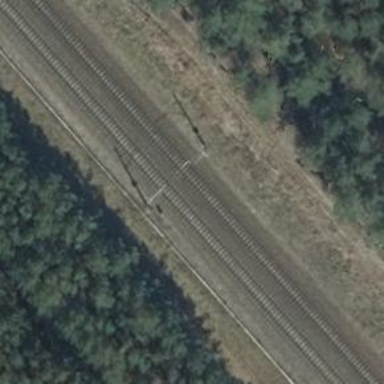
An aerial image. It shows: Milestone along the railway with catenary mast.